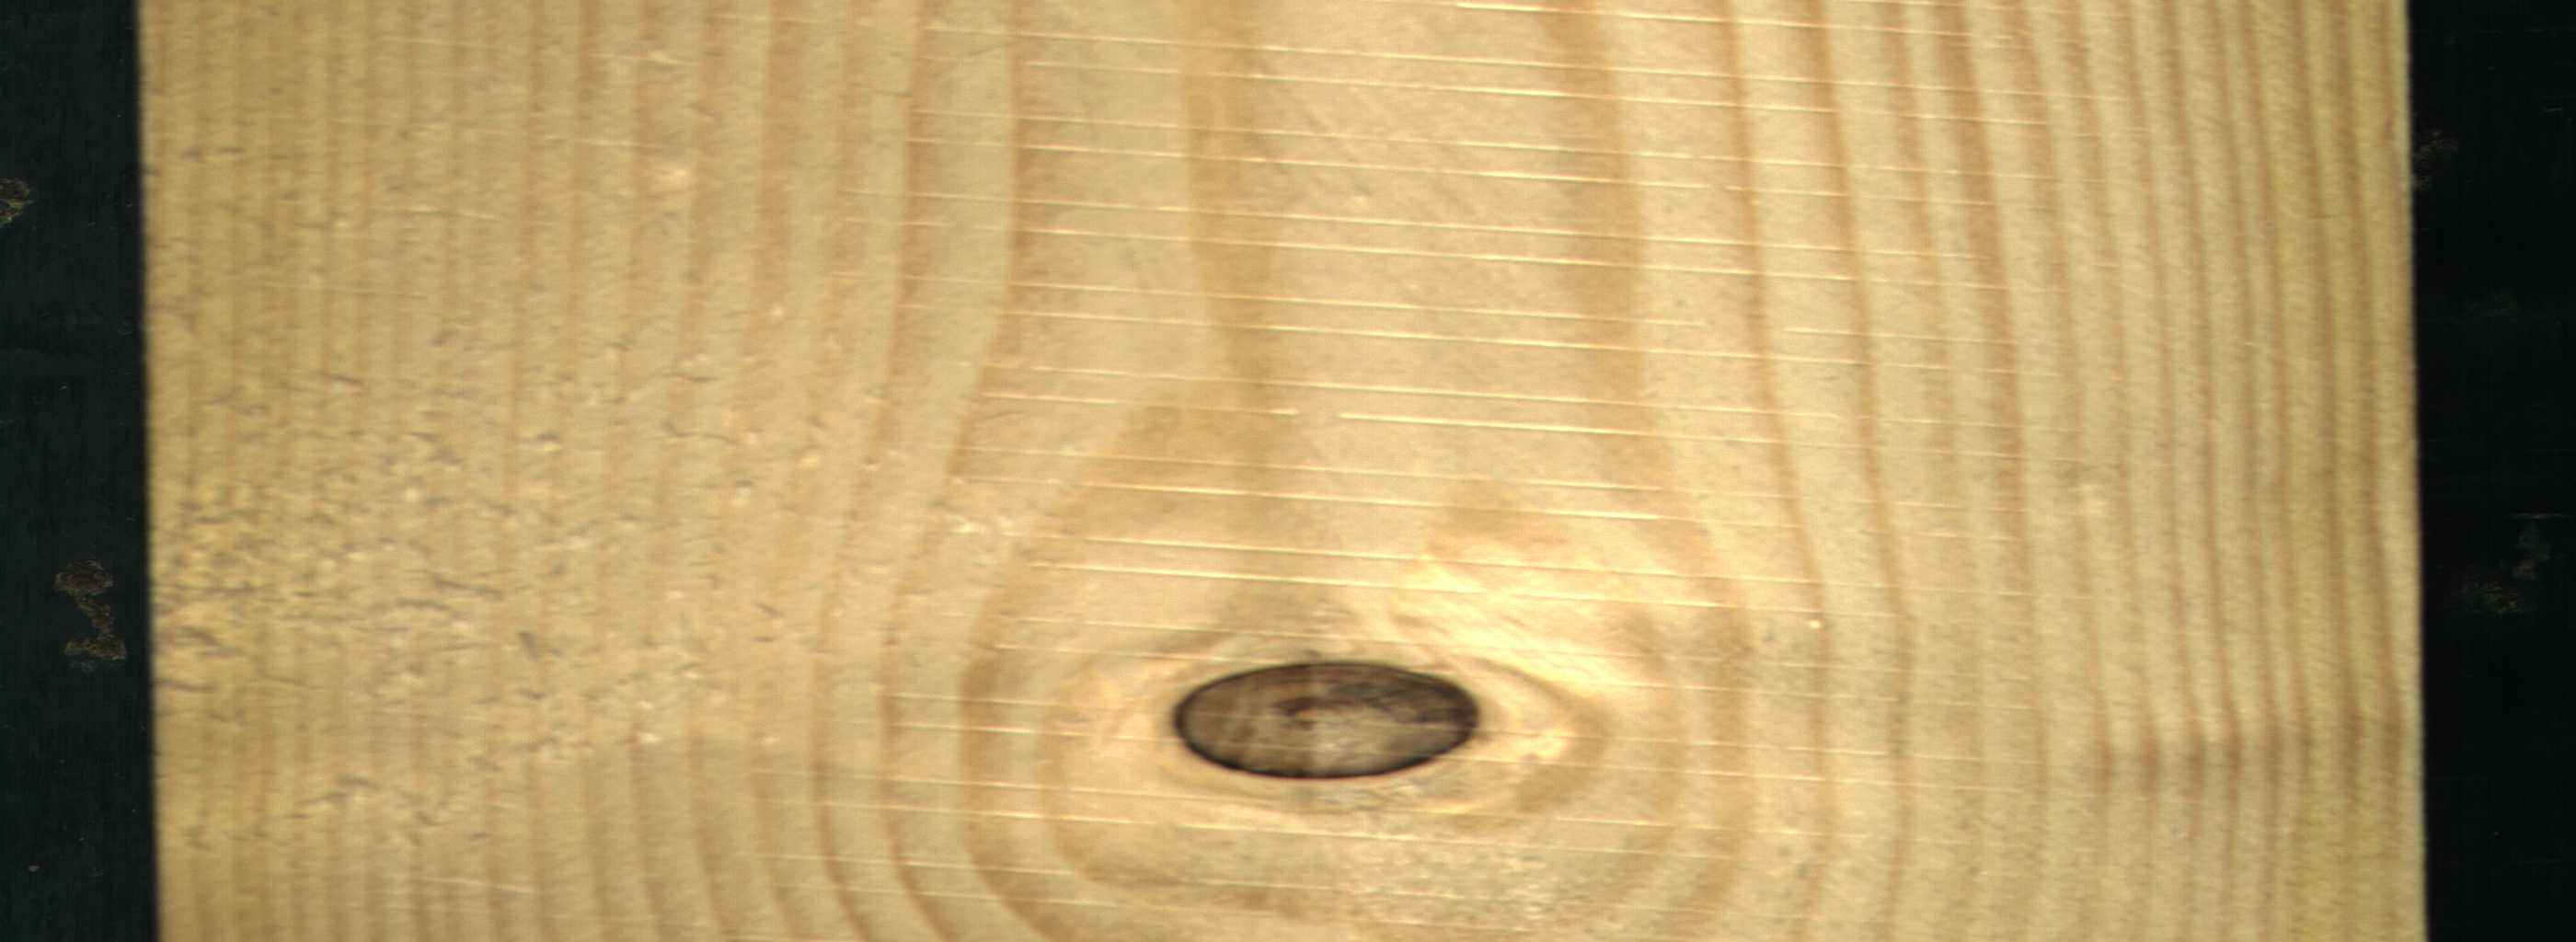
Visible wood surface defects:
Dead_Knot